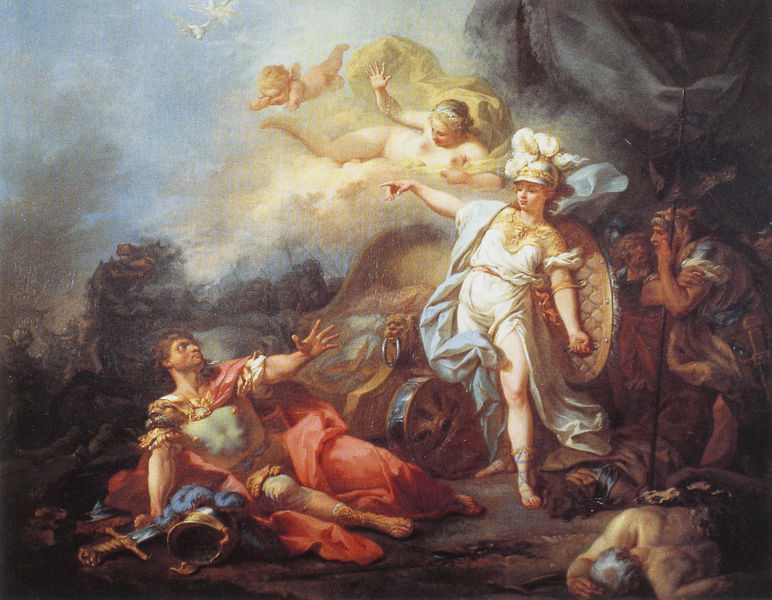
Titel: Der Kampf der Minerva gegen Mars
Künstler: Jacques-Louis David
Institution: Paris, Musée du Louvre
Schlagwörter: akt, baum, blau, gemälde, held, himmel, kampf, mann, nackt, schatten, frauen, finger, frau, licht, rot, tuch, wolke, malerei, barock, tod, tot, niederlande, vorhang, öl, boden, gold, mantel, engel, putte, putto, rad, wagen, krieg, schlacht, sandalen, schild, antike, tauben, schwert, tote, verletzte, dynamik, helm, mythologie, rüstung, sieg, erleuchtet, antik, griechisch, dramatik, krieger, vision, putten, athene, minerva, gefallen, artemis, diana, athena, fru, ebgel